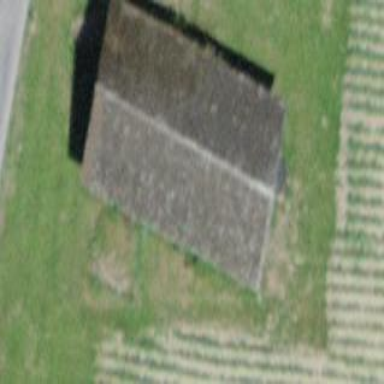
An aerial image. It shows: Barn.